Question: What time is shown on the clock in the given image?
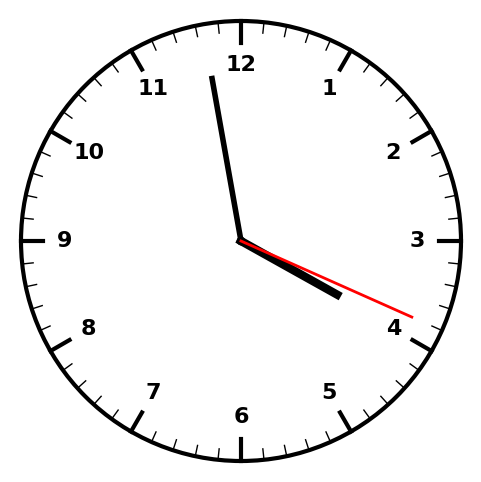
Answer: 03:58:19